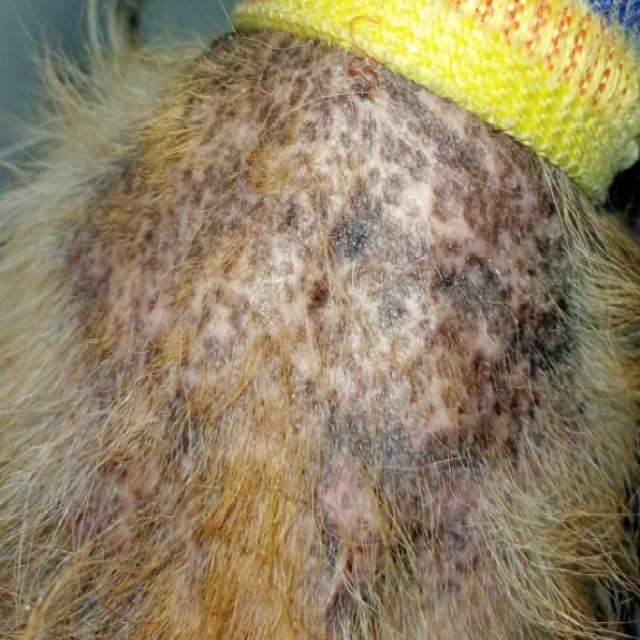
Canine demodicosis (Demodex mange) — caused by Demodex canis mites. Presents with alopecia, follicular papules, pustules, and comedones. Often localized on face and forelimbs.